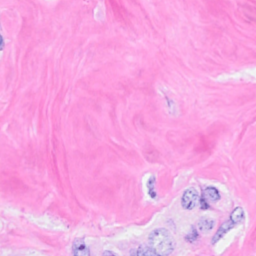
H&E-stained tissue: Breast